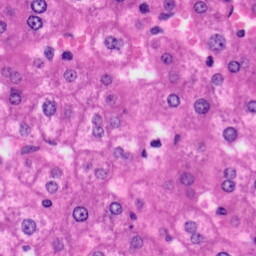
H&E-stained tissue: Liver